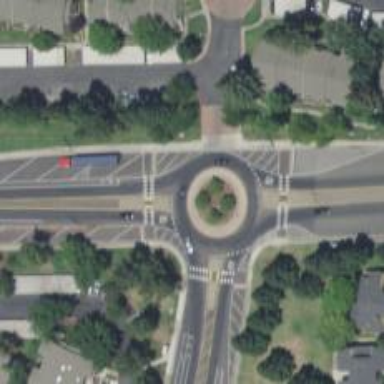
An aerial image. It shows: Tertiary road that leads to roundabout.